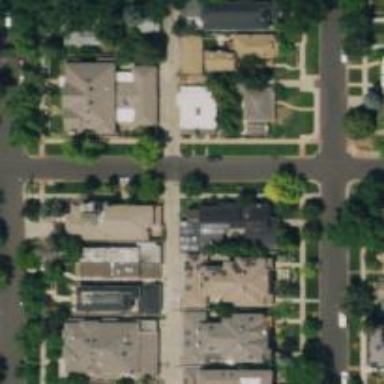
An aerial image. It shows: Alley classified as service road.